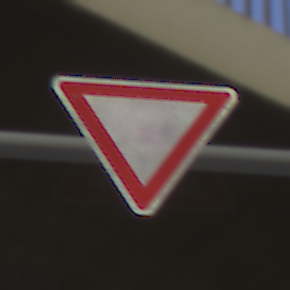
Verkehrszeichen: VorfahrtGewaehren
Umgebung: Outdoor, Suburban
Tageszeit: SunriseSunset
Wetter: PartlyCloudy
Licht: Natural
Jahreszeit: NotSpecified
Kontrast: MediumContrast